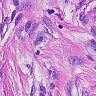
Metastatic tissue present: yes